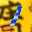
Label: 1